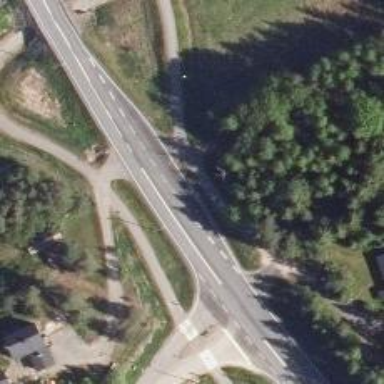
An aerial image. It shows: Asphalt road with trunk classification and embankment.